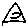
Label: triangle